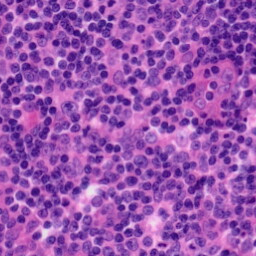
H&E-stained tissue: Tonsil